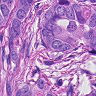
Metastatic tissue present: yes